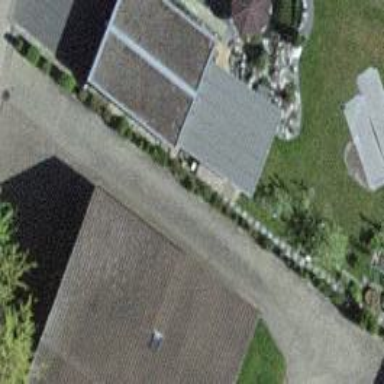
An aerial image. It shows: Garage building.